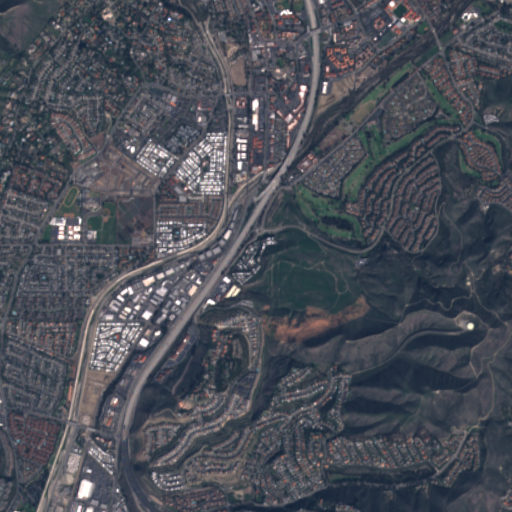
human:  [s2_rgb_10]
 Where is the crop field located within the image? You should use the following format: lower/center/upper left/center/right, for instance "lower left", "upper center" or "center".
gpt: The crop field is located in the upper left of the image.
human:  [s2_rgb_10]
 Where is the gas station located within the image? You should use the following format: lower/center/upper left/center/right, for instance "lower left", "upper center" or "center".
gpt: The gas station is located in the upper center of the image.
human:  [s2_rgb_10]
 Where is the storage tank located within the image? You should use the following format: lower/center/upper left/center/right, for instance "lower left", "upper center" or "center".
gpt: The storage tank is located in the center right of the image.
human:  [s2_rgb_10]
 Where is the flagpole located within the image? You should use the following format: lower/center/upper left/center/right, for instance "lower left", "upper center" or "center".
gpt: The flagpole is located in the lower right of the image.
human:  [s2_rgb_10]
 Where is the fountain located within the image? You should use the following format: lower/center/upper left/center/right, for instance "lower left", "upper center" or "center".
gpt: The fountain is located in the upper center of the image.
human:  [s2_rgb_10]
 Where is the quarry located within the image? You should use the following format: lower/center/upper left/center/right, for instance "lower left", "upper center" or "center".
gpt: There is no quarry in the image.